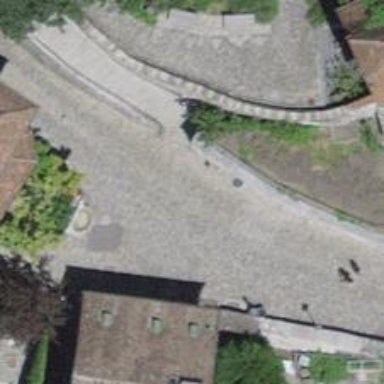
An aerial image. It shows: Steps made of paving stones.